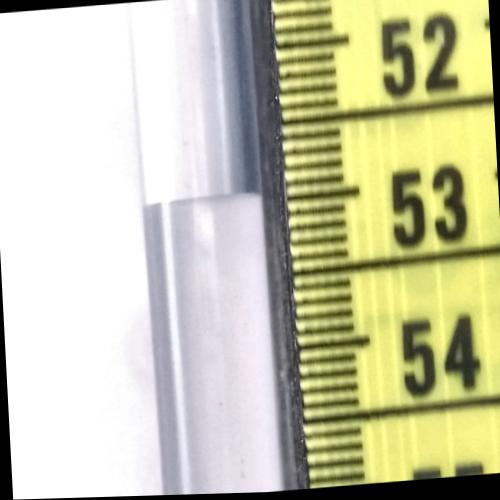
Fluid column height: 53.0 cm